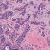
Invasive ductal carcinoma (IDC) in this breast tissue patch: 1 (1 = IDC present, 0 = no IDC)